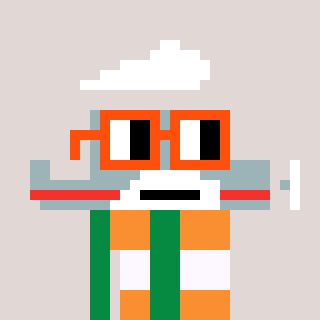
a pixel art character with square orange glasses, a plane-shaped head and a green-colored body on a warm background